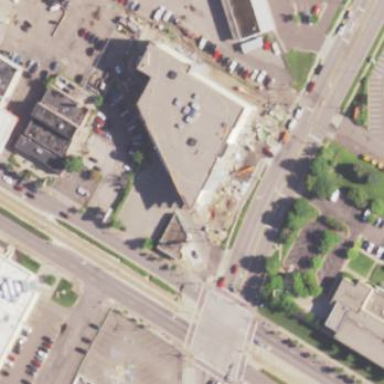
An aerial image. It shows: Building that serves as storage rental shop.